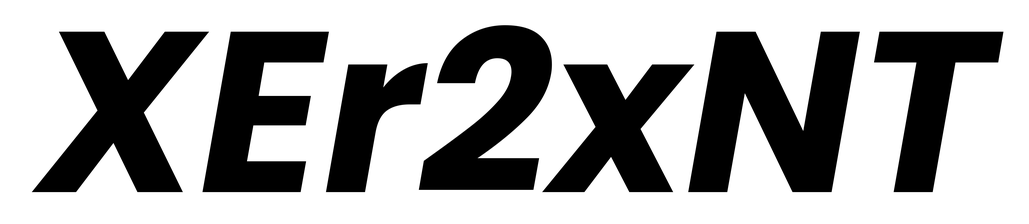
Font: Poppins-BoldItalic